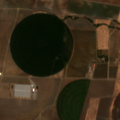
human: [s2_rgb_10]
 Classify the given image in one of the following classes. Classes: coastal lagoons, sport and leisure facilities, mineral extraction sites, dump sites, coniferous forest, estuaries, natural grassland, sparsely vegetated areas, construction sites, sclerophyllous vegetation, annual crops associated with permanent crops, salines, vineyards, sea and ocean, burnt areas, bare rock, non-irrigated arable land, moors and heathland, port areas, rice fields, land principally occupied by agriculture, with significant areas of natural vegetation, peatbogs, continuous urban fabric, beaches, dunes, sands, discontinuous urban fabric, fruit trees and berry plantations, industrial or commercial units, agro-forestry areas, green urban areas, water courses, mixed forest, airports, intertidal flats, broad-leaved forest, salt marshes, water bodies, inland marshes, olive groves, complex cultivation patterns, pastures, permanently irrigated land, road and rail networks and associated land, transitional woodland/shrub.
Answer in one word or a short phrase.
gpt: non-irrigated arable land, permanently irrigated land, olive groves